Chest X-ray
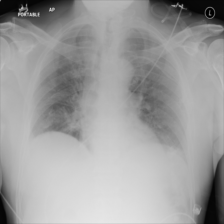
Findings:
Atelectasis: negative
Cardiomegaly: negative
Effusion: negative
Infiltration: negative
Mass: negative
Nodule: negative
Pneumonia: negative
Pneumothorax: negative
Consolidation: negative
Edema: negative
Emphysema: negative
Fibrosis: negative
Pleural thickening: negative
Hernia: negative